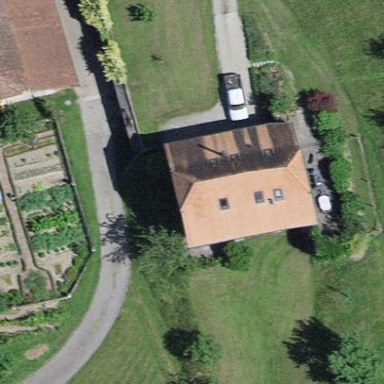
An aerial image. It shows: Simple and straightforward house.